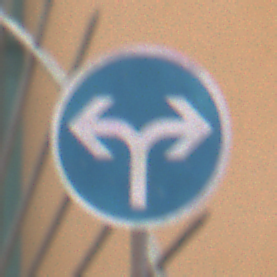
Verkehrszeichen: VorgeschriebeneFahrtrichtungRechtsOderLinks
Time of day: Midday
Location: Outdoor (Urban)
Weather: Overcast
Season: NotSpecified
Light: Natural